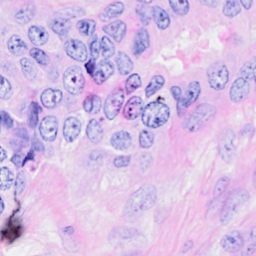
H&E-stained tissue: Breast